Field crop: maize
Growth stage: 1
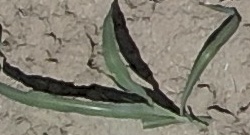
Species: sorghum